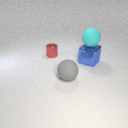
large blue metal cube to the right of large gray rubber sphere